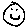
Label: smiley face